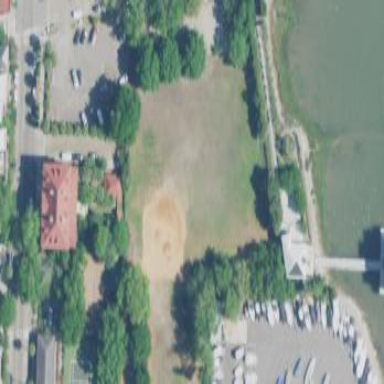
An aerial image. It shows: Baseball pitch for leisure land activities.